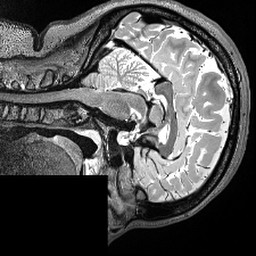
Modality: T2w
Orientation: sagittal
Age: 28
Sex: female